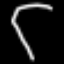
Label: diamond